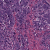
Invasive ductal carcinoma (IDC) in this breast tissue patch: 1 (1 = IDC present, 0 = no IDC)